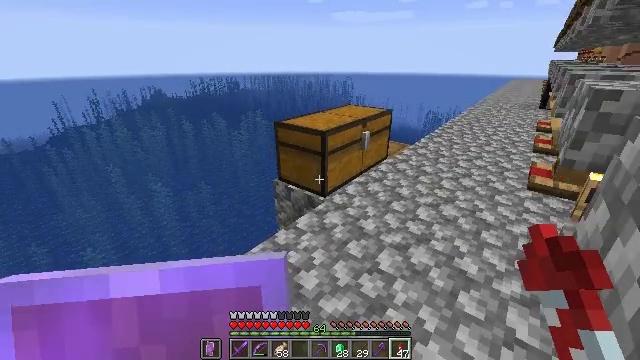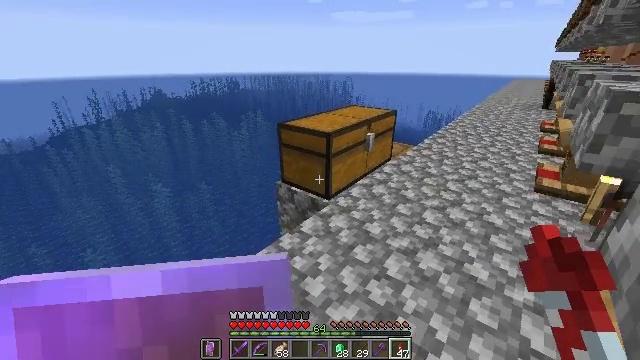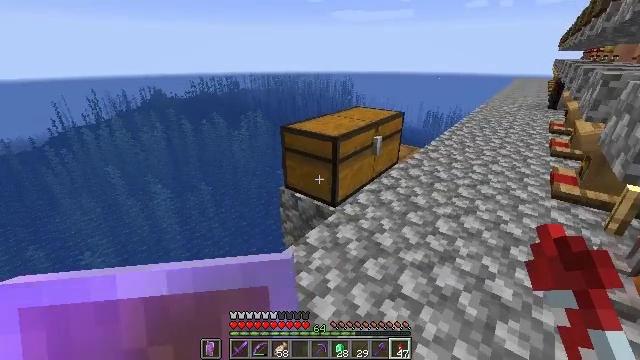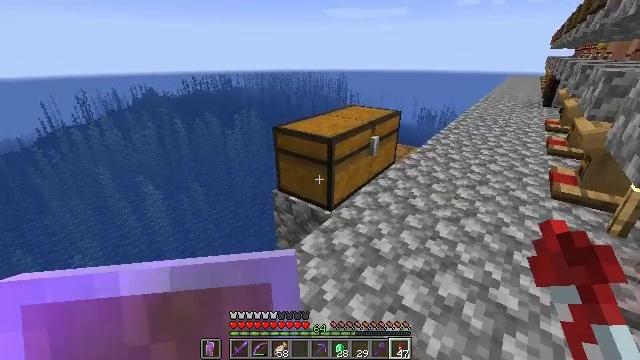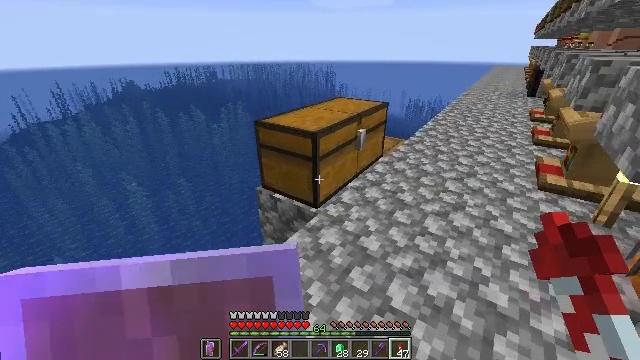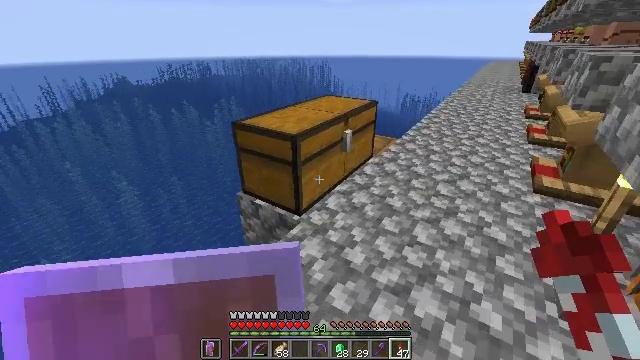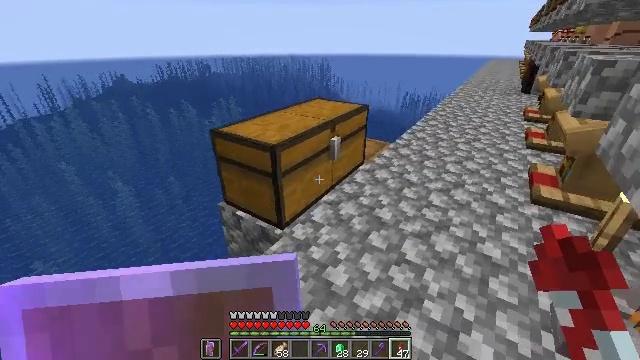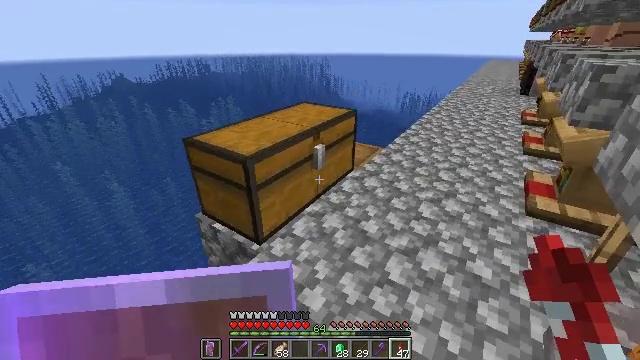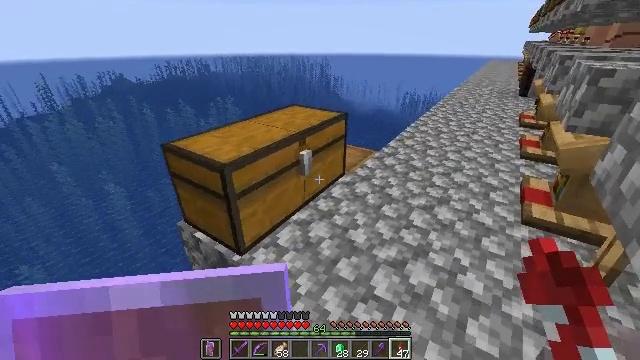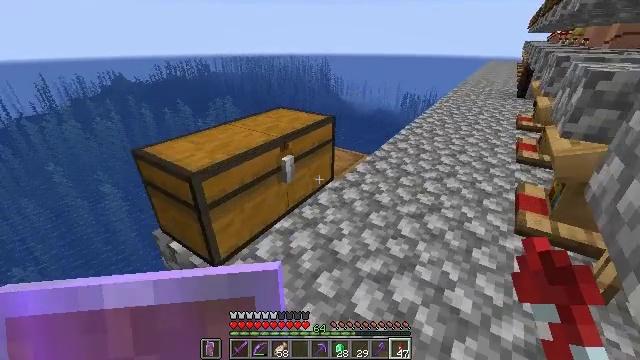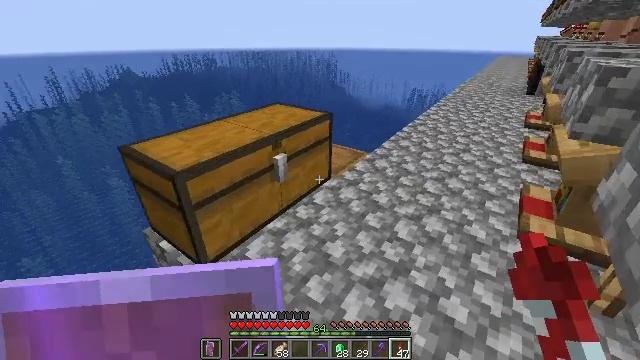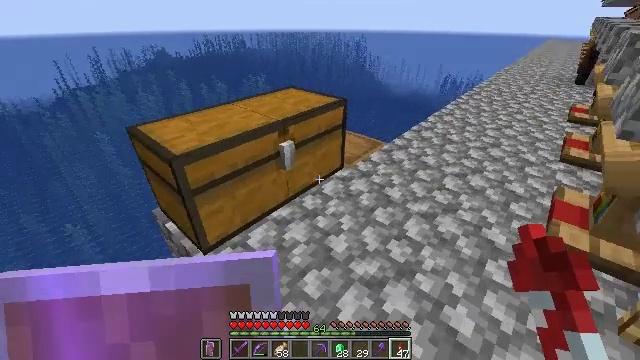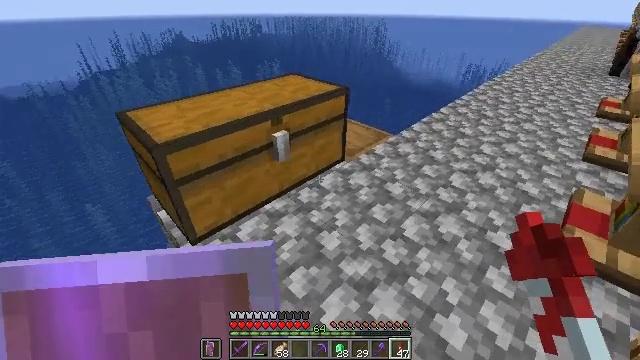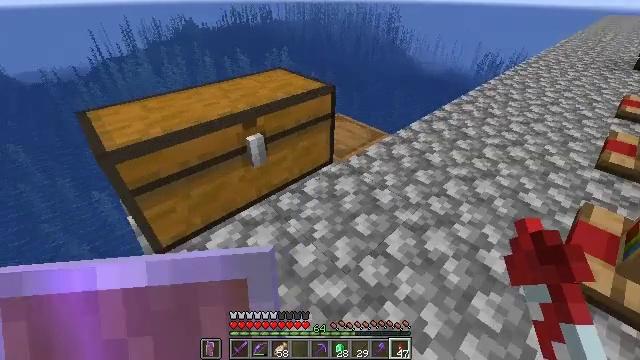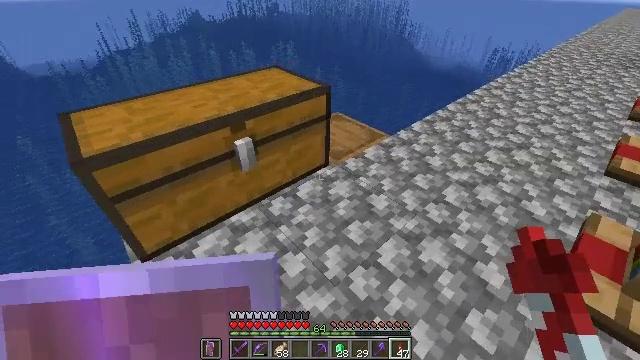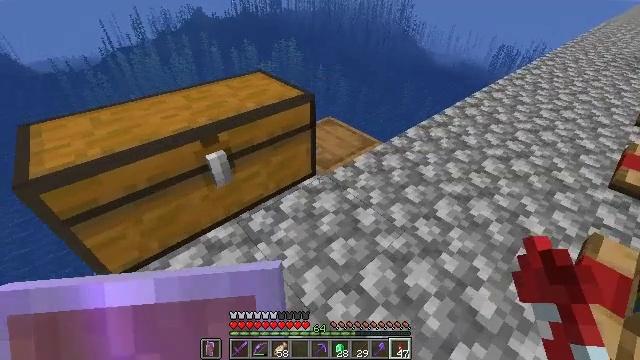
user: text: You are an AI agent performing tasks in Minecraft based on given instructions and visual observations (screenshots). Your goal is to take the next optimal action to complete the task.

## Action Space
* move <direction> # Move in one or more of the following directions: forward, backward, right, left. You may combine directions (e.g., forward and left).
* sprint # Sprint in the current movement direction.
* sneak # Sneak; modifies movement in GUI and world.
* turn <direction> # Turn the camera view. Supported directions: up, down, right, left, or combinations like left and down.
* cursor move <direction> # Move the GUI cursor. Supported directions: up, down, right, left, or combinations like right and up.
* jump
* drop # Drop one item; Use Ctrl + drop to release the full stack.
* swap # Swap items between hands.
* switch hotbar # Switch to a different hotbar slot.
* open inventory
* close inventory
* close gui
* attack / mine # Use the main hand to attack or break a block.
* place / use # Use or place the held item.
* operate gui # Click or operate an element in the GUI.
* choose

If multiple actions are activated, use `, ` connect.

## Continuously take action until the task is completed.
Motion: motion action
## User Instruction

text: Gather the blast furnace into your inventory.
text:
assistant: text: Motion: move forward
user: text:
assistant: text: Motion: move forward
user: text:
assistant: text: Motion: move forward and move right, turn right
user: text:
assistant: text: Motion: move forward and move right, turn right and down
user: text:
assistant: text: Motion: move forward and move right
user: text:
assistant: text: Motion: move forward and move right
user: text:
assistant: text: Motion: move forward and move right
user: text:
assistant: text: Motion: move forward and move right
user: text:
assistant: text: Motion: move forward and move right
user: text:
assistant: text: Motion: move forward and move right, turn left and down
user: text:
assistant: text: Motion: move forward and move right, turn left and down
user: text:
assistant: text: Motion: move forward and move right, turn left and down
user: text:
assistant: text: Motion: move forward and move right, turn left and down
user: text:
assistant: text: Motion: move forward and move right, turn left and down
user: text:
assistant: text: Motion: move forward and move right
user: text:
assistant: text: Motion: turn left
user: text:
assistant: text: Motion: no_op
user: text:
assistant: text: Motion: no_op
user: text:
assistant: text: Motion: no_op
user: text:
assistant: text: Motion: no_op
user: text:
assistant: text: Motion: turn left
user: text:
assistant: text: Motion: no_op
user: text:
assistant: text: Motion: no_op
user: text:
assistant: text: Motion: turn up
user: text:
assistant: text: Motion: turn up
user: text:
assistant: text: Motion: turn up
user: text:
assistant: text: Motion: no_op
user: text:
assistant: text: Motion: no_op
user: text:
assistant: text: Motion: no_op
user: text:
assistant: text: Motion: use / place